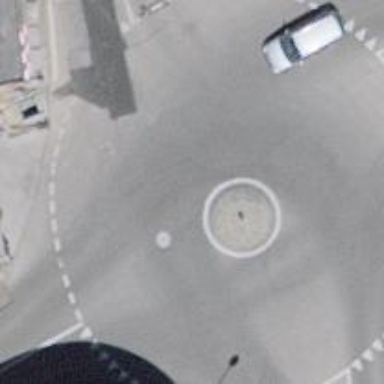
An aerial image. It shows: Tertiary road with asphalt surface leading to roundabout junction.